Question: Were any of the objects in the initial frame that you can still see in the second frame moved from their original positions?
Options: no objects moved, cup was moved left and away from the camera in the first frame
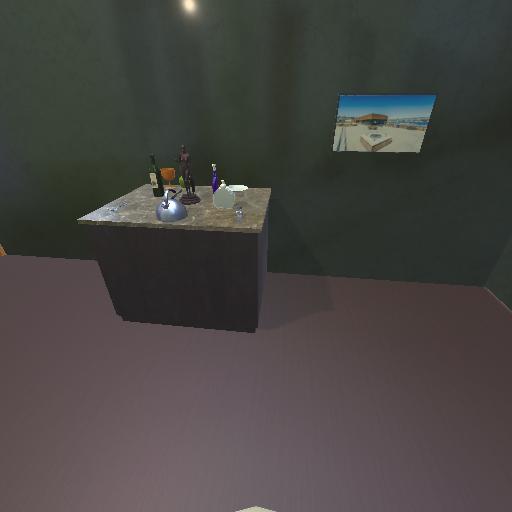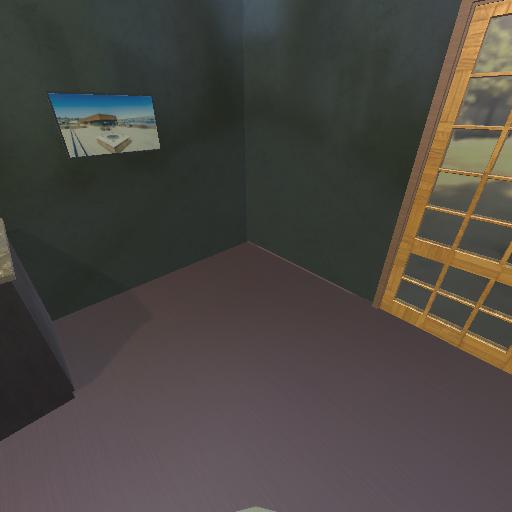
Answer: no objects moved